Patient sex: M
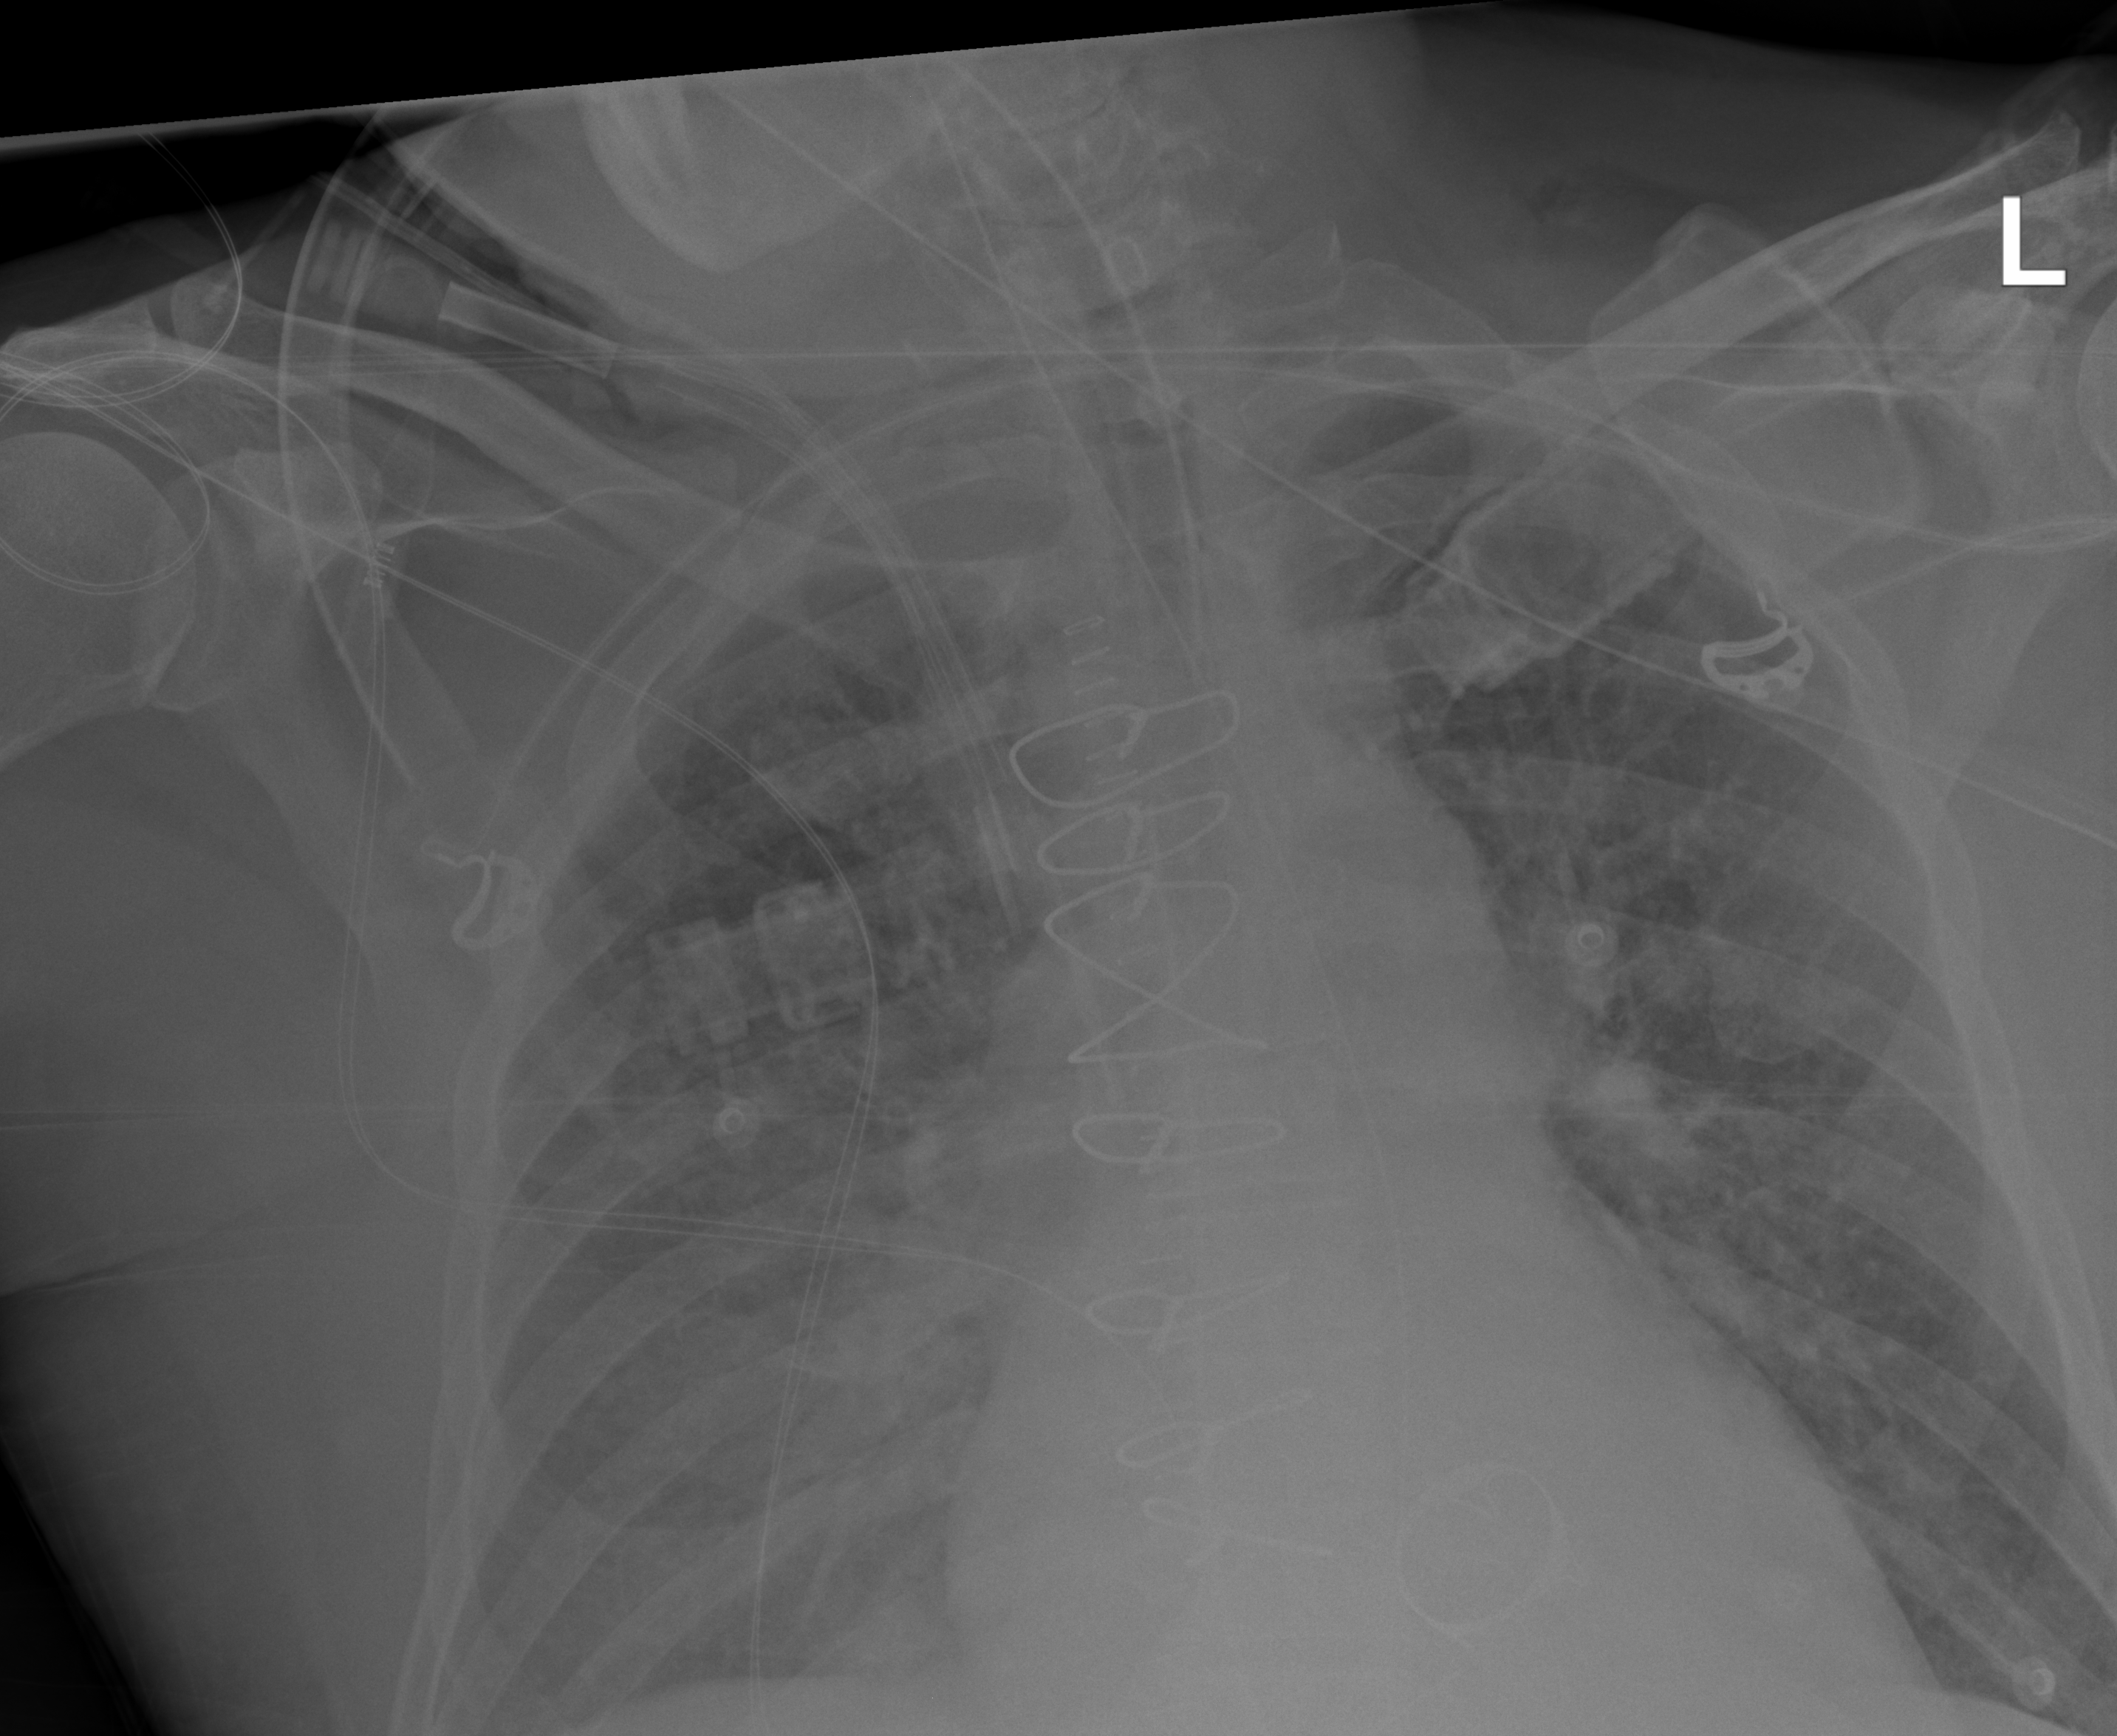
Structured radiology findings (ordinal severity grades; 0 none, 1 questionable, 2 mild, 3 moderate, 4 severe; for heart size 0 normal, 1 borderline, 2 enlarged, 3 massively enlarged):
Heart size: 0
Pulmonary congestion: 2
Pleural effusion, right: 2
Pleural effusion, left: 0
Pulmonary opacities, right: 1
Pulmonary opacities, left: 0
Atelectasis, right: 2
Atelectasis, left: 0